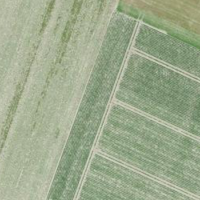
EUNIS habitat code: 52
Species observed at this site:
Lysimachia vulgaris